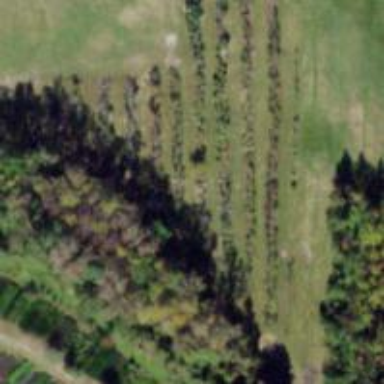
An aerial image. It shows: Plant nursery cultivating trees.